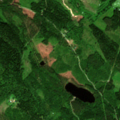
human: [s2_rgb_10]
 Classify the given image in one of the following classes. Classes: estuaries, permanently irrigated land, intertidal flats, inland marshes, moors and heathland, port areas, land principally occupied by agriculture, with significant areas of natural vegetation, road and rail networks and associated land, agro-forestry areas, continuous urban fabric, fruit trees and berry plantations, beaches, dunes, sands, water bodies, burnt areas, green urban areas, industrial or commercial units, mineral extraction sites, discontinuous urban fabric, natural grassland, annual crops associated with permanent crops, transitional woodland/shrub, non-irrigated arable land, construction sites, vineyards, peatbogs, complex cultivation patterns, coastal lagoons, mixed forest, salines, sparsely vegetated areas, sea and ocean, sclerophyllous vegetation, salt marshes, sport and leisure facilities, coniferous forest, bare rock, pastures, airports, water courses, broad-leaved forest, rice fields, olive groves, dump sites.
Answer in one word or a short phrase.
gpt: land principally occupied by agriculture, with significant areas of natural vegetation, broad-leaved forest, coniferous forest, mixed forest, transitional woodland/shrub